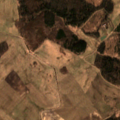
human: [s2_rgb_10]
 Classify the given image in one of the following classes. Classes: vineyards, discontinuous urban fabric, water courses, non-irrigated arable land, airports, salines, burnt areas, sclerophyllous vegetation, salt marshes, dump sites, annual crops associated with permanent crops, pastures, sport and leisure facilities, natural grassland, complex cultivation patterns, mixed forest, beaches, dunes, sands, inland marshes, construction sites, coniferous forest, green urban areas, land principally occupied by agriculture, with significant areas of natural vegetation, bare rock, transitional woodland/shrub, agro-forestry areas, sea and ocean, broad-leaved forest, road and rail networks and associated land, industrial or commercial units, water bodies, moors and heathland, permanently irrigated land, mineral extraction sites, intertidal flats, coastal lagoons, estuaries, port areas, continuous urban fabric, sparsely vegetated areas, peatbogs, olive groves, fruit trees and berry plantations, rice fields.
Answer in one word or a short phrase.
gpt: non-irrigated arable land, pastures, land principally occupied by agriculture, with significant areas of natural vegetation, broad-leaved forest, coniferous forest, mixed forest, transitional woodland/shrub